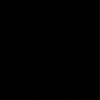
Label: dusty